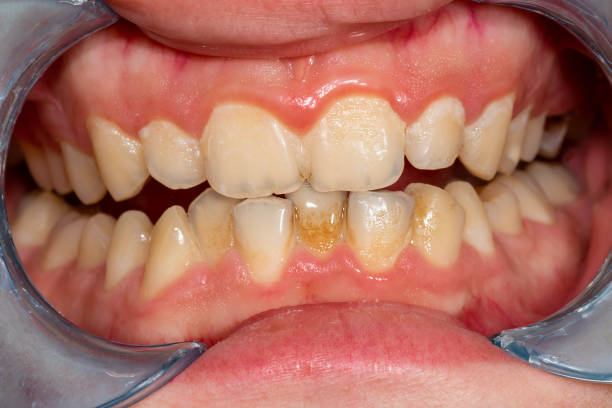
Condition: Calculus